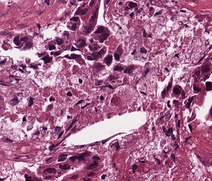
Tumor epithelial tissue: yes
Tumor-associated stroma tissue: yes
Normal tissue: no